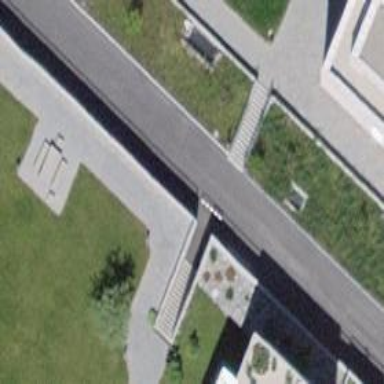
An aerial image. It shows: Road with steps.